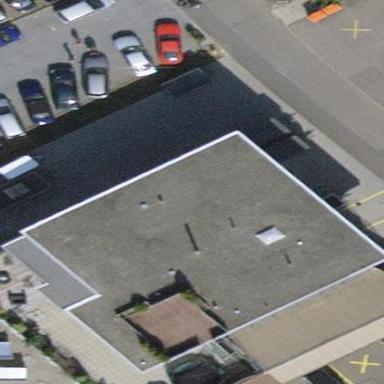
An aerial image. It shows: Industrial building.